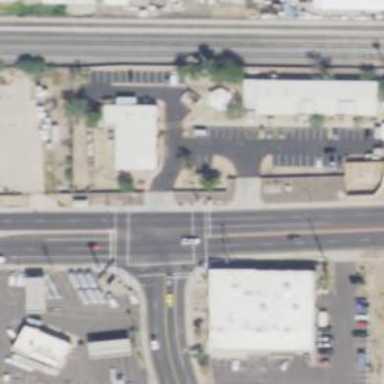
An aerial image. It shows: Solid stop line on the road marking.